Interaction volume radius: 5 \u00c5
Interaction volume height: 45 \u00c5
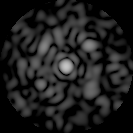
Disorder parameter: 0.702